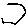
Label: hexagon